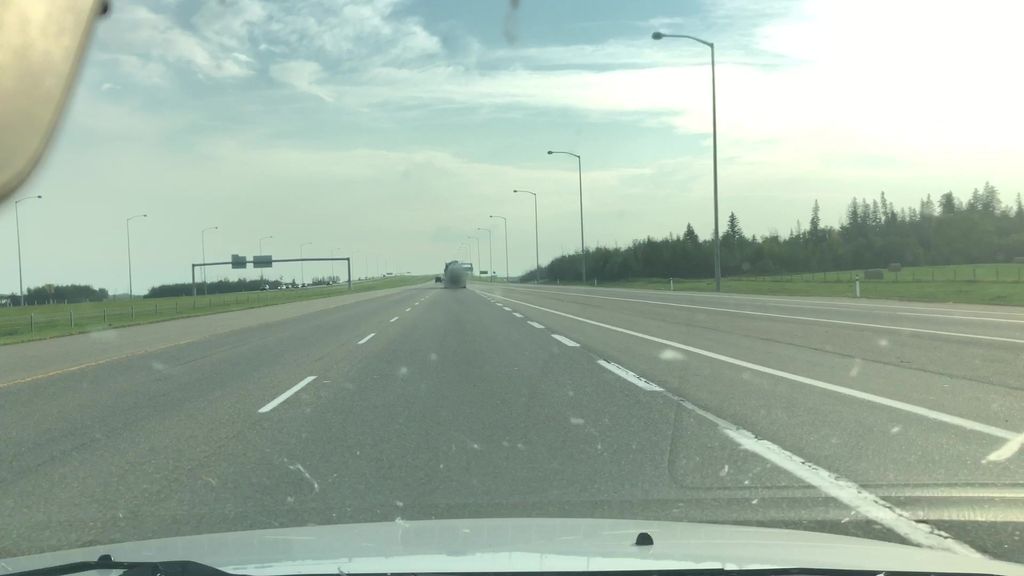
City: edmonton